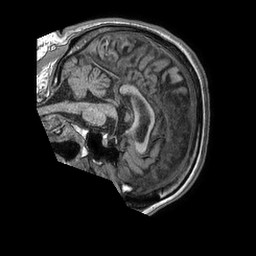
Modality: T1w
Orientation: sagittal
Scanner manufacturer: philips
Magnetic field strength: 1.5 T
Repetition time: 0.007556 s
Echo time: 0.003432 s